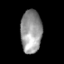
Tissue: skin
Cell type: Fibroblasts
Senescence score: 0.6972
Nuclear area (px): 892
Mean DAPI intensity: 151.984